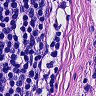
Metastatic tissue present: no